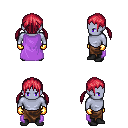
a pixel art fantasy rpg character, male body template, dark elf, purple skin, lavender cape, robe skirt, ruby red twin-tailed hairstyle, gold gloves, black shoes, four views (front, back, left, right), 2x2 character sprite sheet, small pixel art, hard edges, no anti-aliasing